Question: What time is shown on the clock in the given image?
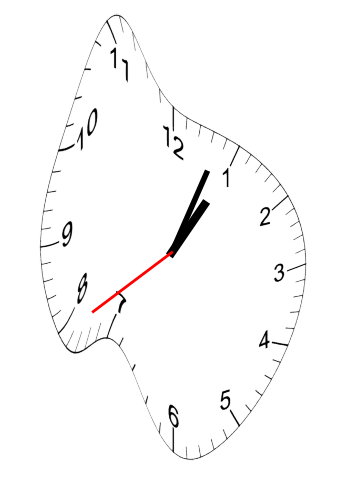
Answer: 01:03:39